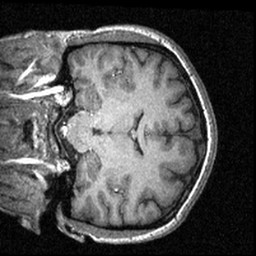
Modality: T1w
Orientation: coronal
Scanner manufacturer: siemens
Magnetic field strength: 3 T
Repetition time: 1.57 s
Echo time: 0.00304 s